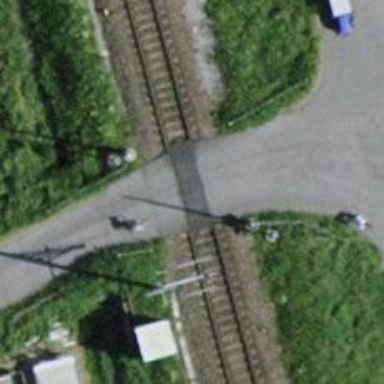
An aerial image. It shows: Level crossing with full barriers and lights.